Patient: sex M, age 62
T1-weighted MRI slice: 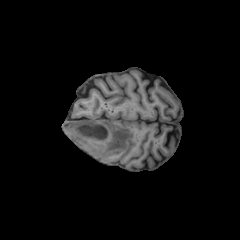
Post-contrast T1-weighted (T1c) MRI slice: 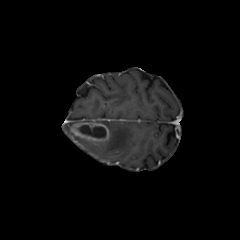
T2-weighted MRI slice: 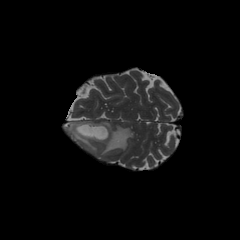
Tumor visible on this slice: yes
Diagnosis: Glioblastoma, IDH-wildtype
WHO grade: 4